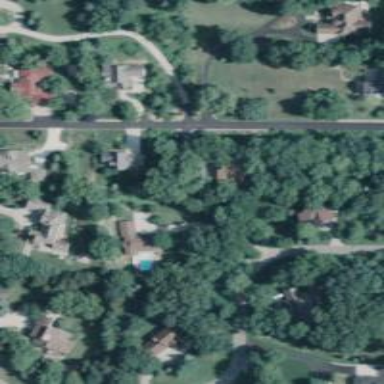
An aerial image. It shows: Driveway.